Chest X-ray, AP view. Patient: 53 years old, sex F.
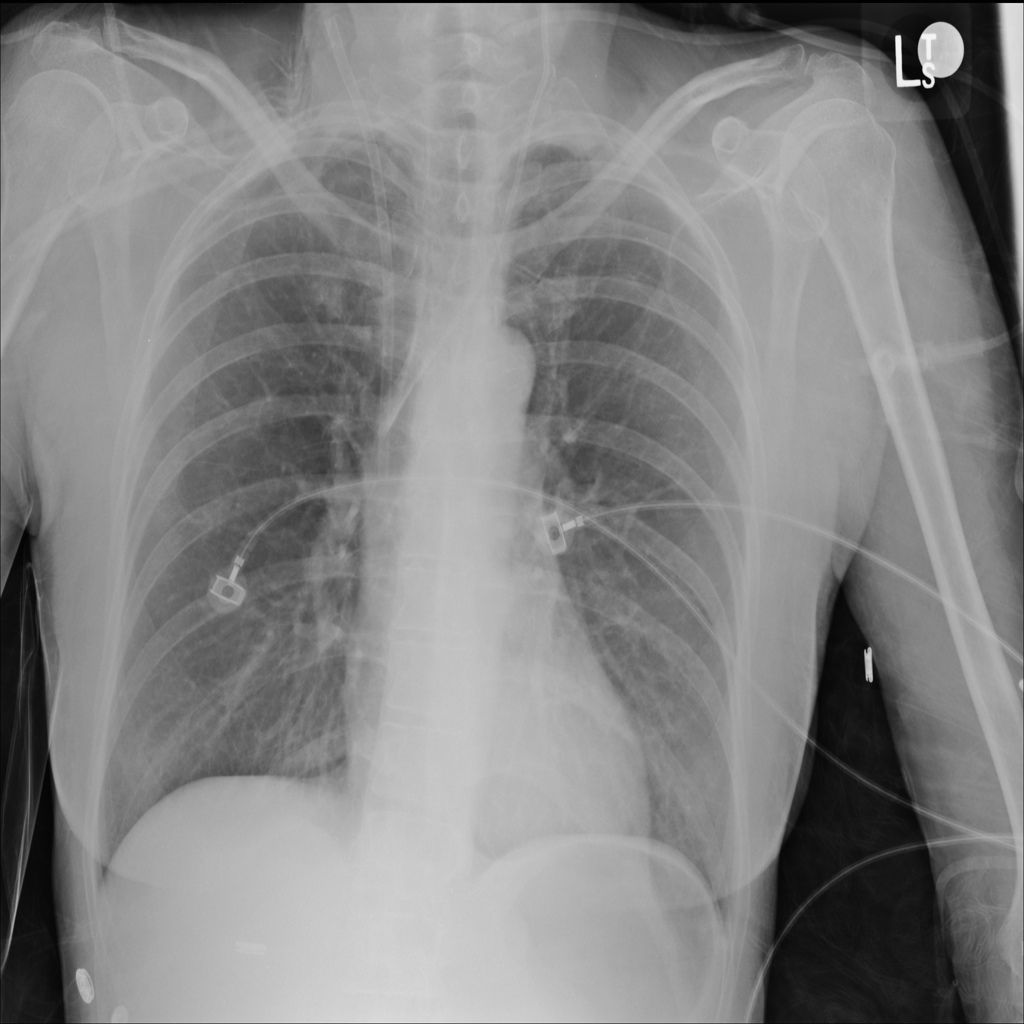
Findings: No Finding